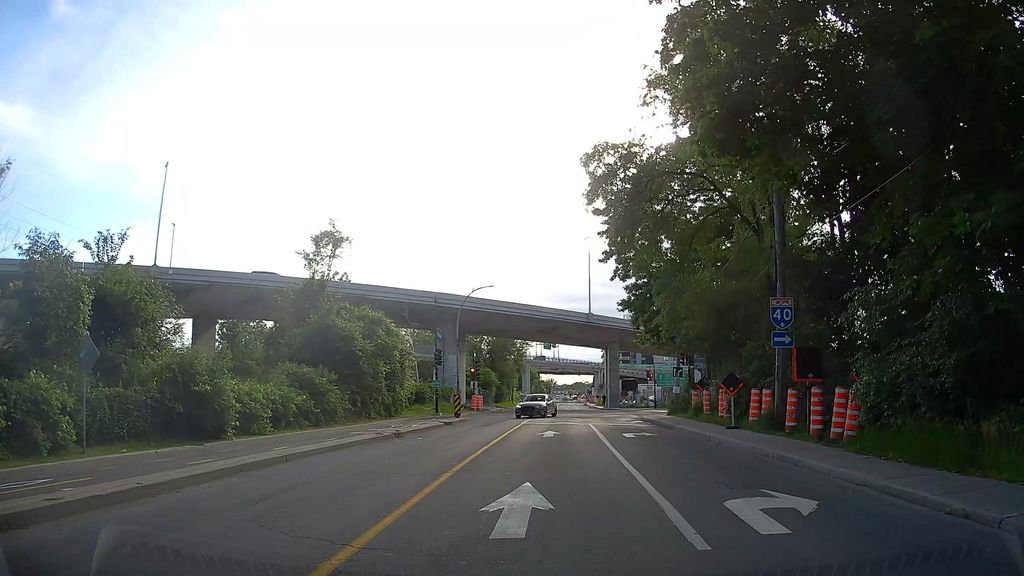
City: montreal